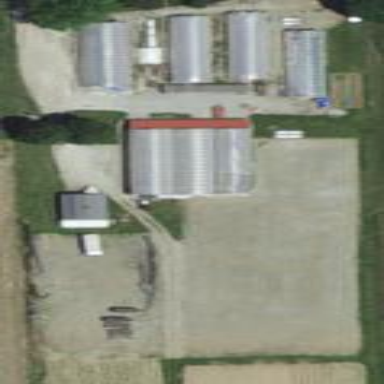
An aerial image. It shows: Area dedicated to greenhouse horticulture.